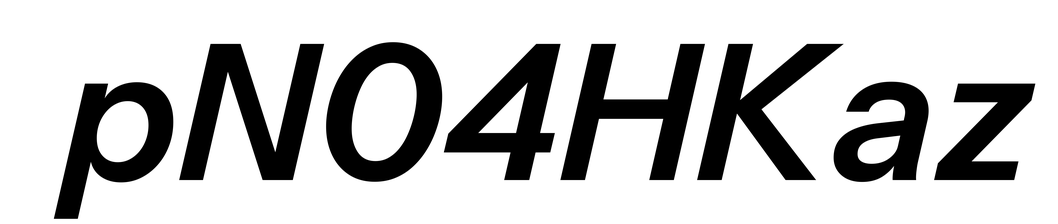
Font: InstrumentSans-Italic_SemiBold_Italic